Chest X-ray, PA view. Patient: 65 years old, sex M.
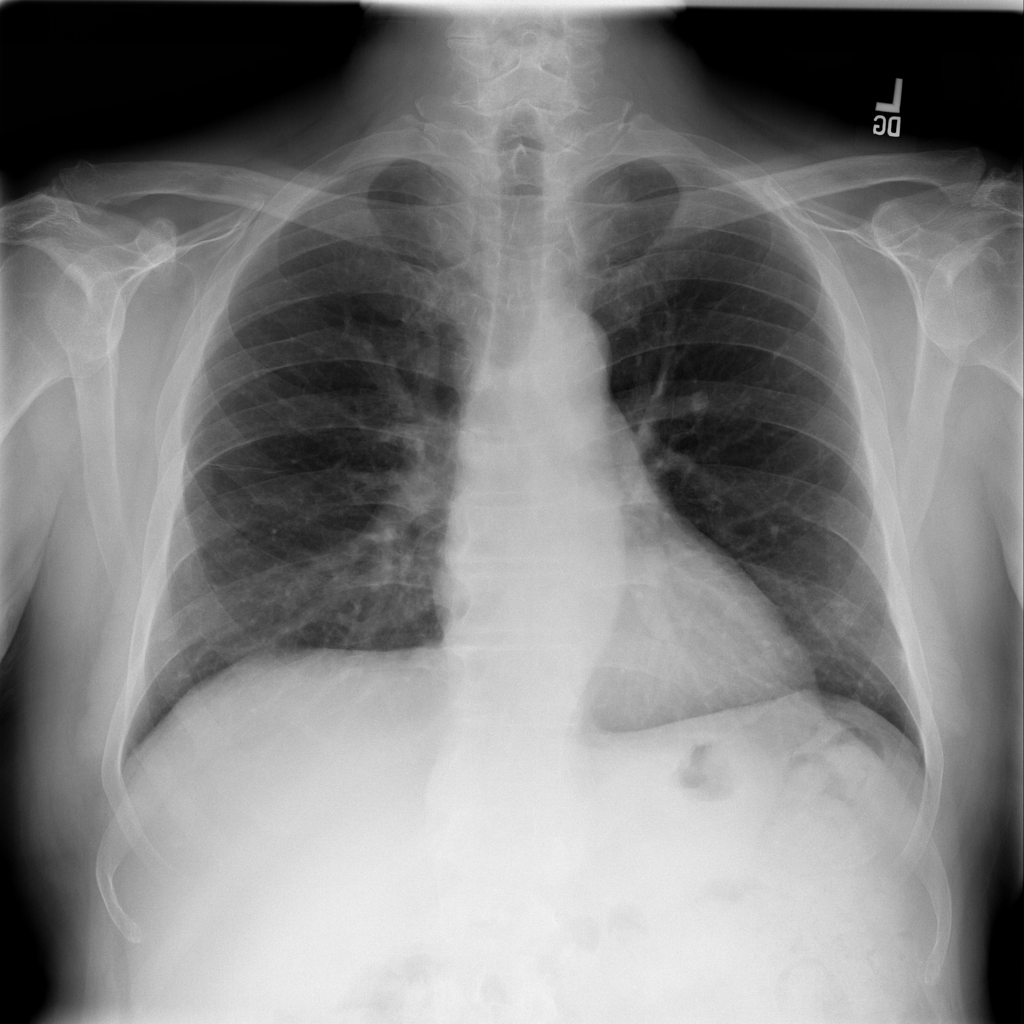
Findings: No Finding